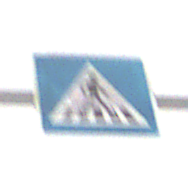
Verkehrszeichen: FussgaengerueberwegLinks
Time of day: MorningAfternoon
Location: Outdoor (Nature)
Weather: Overcast
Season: Winter
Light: Natural